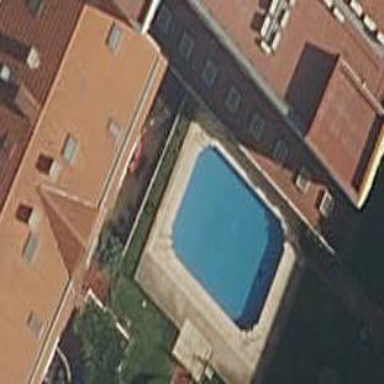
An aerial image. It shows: Swimming pool located in leisure land.